Question: Is there a query string parameter (or a special path, or subdomain) that can be used with standard localization codes (e.g. es, nl, de, etc) in conjunction with a url like this 'https://embed.spotify.com/?uri=spotify:track:4bz7uB4edifWKJXSDxwHcs' that will localize the content from Spotify?
EDIT:
I am referring specifically to the options menu as pictured below as the rest of the text is just artist and track title.

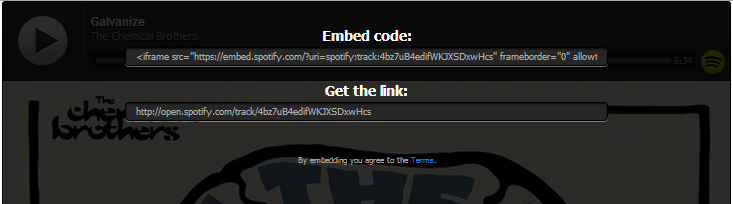
Answer: No. In this case Spotify doesn't offer any localization codes. But there is no reason for it because it just give you general information title/artist/album etc.
You have to tell us more specific what you want.
If you want to grab data from this url use web-api instead.
<URL>
Use Lookup if you have a special title/artist/album etc. but you need spotify url!
<URL>
If I would interpret your question in another way:
You can look up 'availability' for certain 'territories'
Just for you to know there is a rate limiting 10 requests per ip/second!
Hope I could helpya! If you need something else or want more help tell us or write me a message ;)